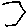
Label: hexagon